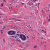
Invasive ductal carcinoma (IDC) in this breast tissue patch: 0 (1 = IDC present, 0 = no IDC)